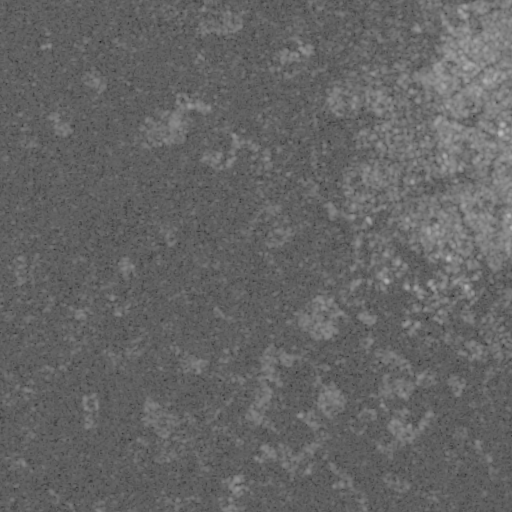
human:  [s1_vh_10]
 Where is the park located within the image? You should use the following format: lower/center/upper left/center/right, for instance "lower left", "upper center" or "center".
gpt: The park is located in the upper center of the image.
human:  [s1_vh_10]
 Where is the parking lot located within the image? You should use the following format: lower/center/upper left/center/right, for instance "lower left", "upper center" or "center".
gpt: The parking lot is located in the upper right of the image.
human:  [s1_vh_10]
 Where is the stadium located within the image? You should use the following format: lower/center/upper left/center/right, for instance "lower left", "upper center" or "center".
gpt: The stadium is located in the upper center of the image.
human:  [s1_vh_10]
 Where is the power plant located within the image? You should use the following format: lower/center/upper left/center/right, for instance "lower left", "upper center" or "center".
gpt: There is no power plant in the image.

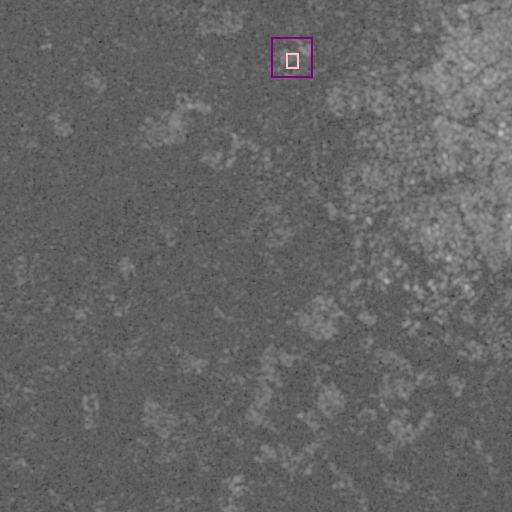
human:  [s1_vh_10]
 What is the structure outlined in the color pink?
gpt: The structure outlined in pink is a park.
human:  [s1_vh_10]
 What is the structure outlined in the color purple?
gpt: The structure outlined in purple is a stadium.
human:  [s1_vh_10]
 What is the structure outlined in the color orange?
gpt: There is no orange outline.